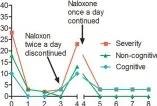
Change in DRS-R98 scores over the study period, and corresponding measurements. (A) DRS-R98 severity and RASS scores decreased during each of the two treatment intervals. In the first, under twice-daily naloxone, the RASS was -4, indicating the agitated patient was over sedated on days 1 and 2. The patient was delirium-free and mildly sedated on day 3 without naloxone treatment. On day 4, DRS-R98 severity and RASS scores were 23 and 3, respectively, indicating that delirium had returned. In the second interval, under nightly naloxone only, the patient was delirium-free and mildly sedated on day 5. MMSE scores were 14-16 and stabilized at 17 with remaining cognitive deficits. Corresponding pupil diameter was normal.
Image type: pathology (immunostaining)